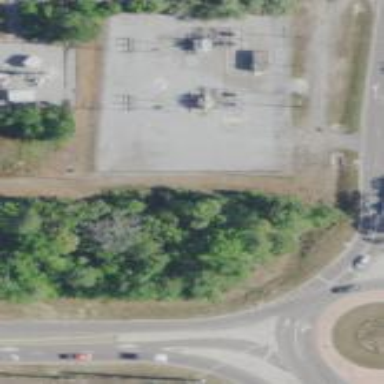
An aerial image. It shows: Distribution substation surrounded by fence.